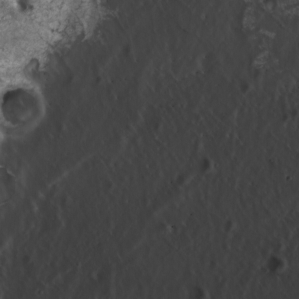
Label: non_frost